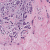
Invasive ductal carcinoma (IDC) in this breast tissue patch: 0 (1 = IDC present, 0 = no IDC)